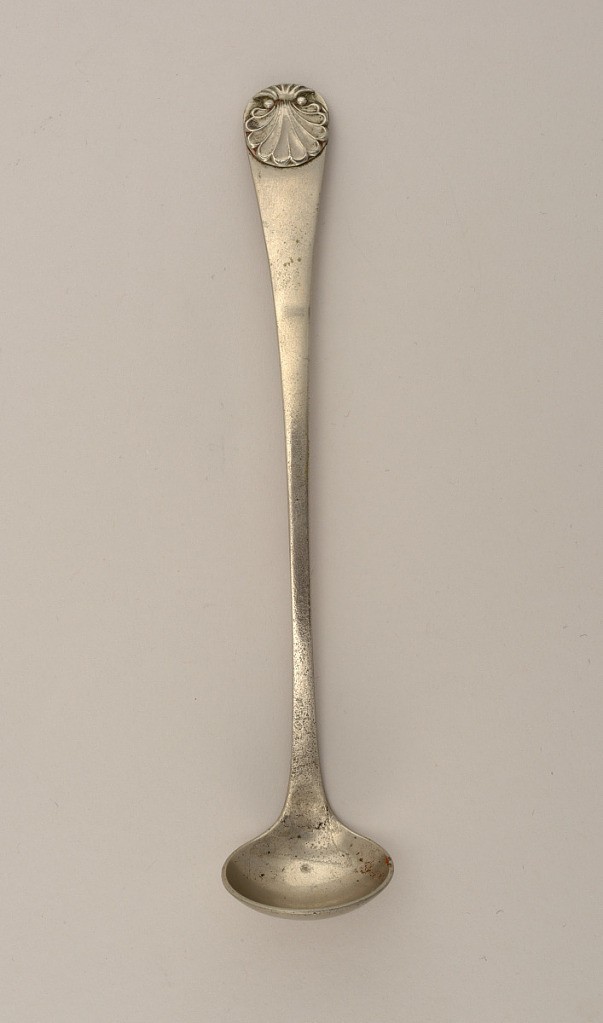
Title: Condiment Spoon with Applied Shell Medallion Terminal
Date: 19th century
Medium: metal
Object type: spoon
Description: Ladle form, with round bowl, tapering stem with rounded terminal applied with cast shell.